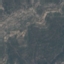
Land use / land cover class: HerbaceousVegetation